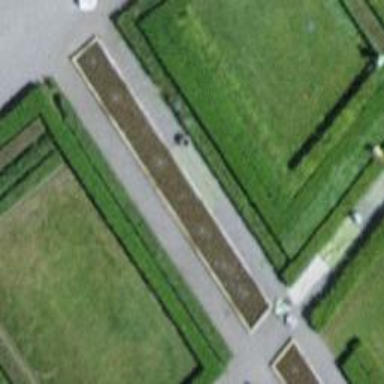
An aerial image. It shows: Fountain.